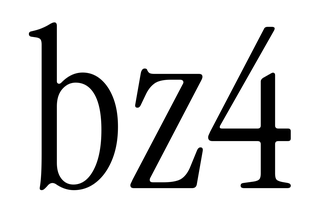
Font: InstrumentSerif-Regular